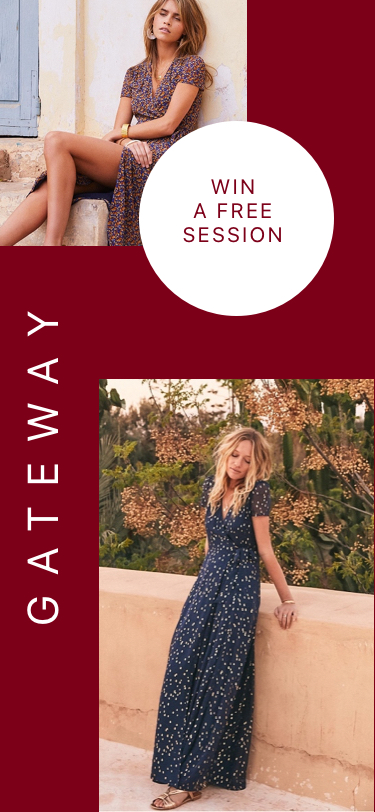
Text in this UI design:
WIN
A FREE SESSION